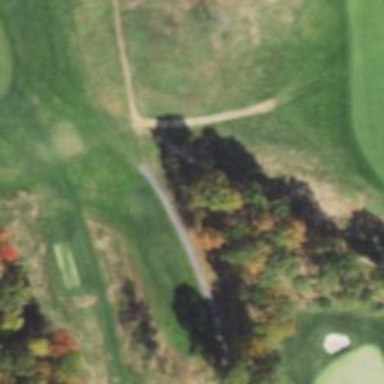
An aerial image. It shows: Path used for both walking and golf.